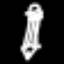
Label: pencil